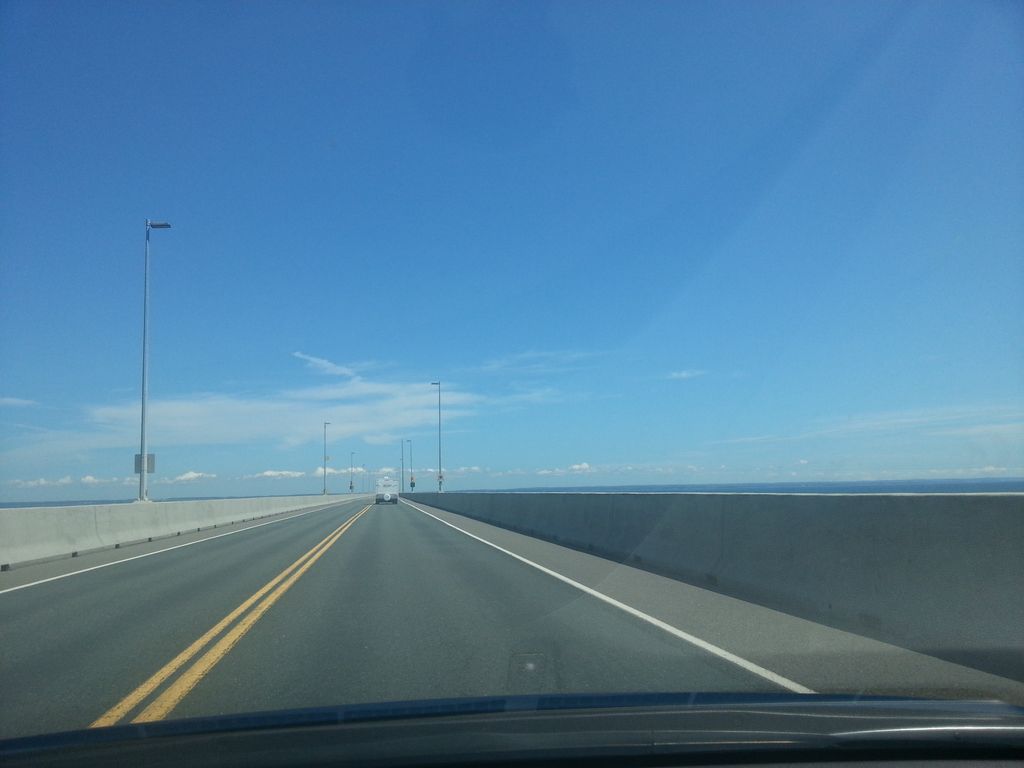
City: charlottetown